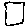
Label: square